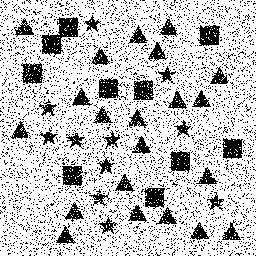
Squares: 10
Triangles: 21
Stars: 11
Total shapes: 42